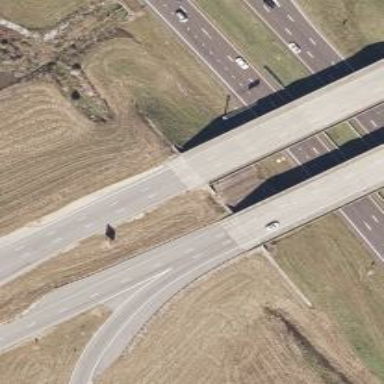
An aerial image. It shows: Bridge crossing over highway trunk expressway.